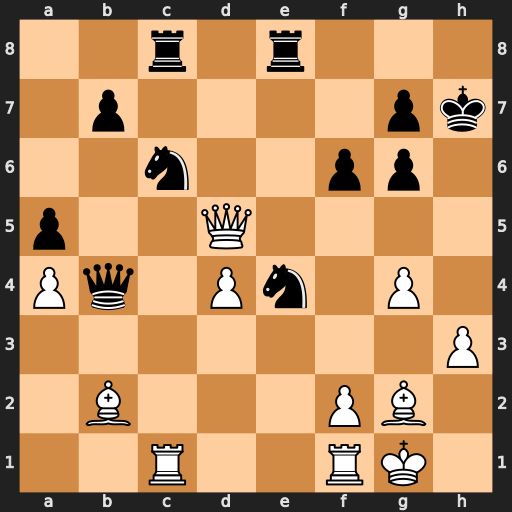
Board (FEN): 2r1r3/1p4pk/2n2pp1/p2Q4/Pq1Pn1P1/7P/1B3PB1/2R2RK1
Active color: w
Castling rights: -
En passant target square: -
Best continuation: Bxe4 Rxe4 Qxe4